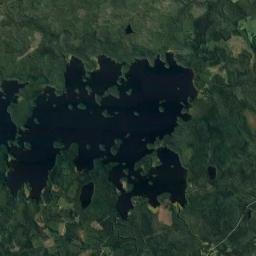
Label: lake